Field crop: maize
Growth stage: 1
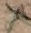
Species: atriplex